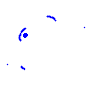
Particle: electron